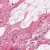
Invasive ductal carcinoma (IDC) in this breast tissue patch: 0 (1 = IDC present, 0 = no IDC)